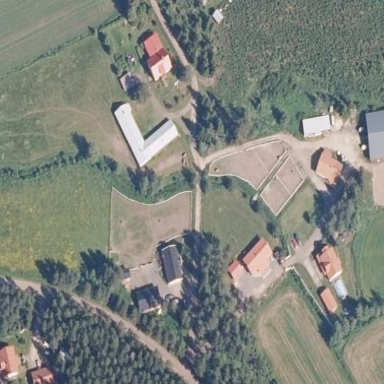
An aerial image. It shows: Farmyard area.